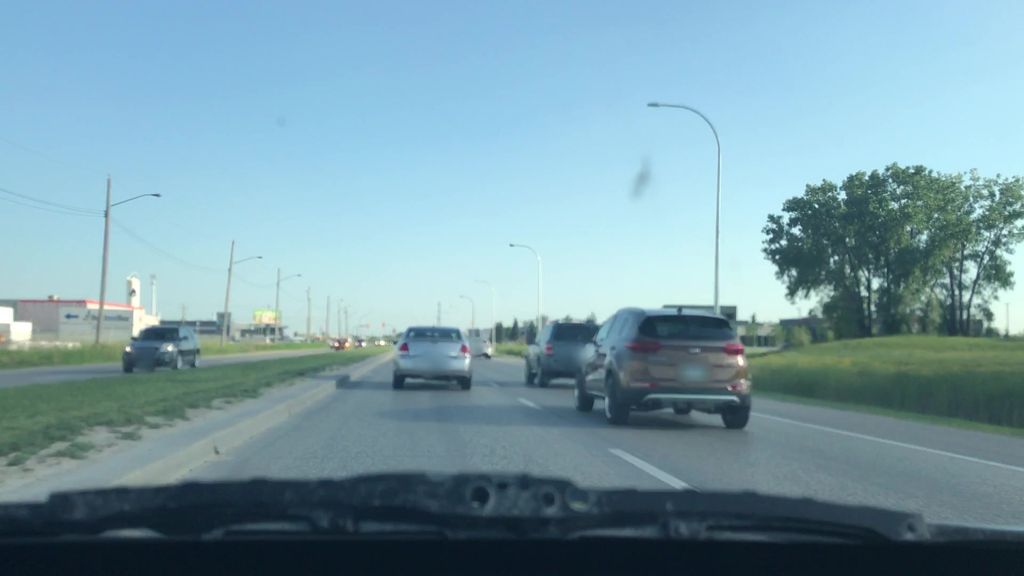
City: winnipeg